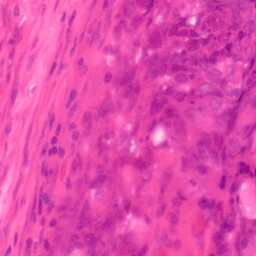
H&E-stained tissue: Colon